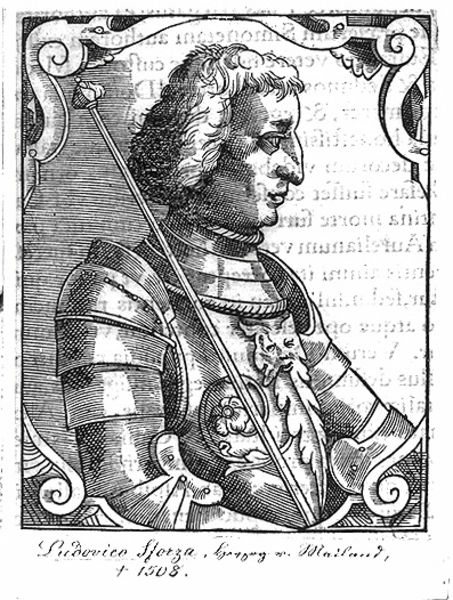
Titel: Bildnis des Ludovico Sofrza, Herzog von Mailand, il More
Künstler: Tobias Stimmer
Institution: (Seriendruck)
Schlagwörter: kopf, mann, weiß, blume, frisur, grau, haar, mund, nase, profil, schwarz, stirn, zeichnung, blüte, ornament, blond, jung, arm, augen, gesicht, mensch, rahmen, tot, bild, bildnis, portrait, porträt, feld, auge, haare, adel, blatt, kinn, locken, stock, schrift, rahmung, italien, stab, grafik, graphik, schattierung, rand, lanze, floral, verzierung, metall, junge, jahreszahl, name, eisen, panzer, buch, rückseite, druck, schwarzweiss, schraffur, radierung, stich, hakennase, text, soldat, waffe, holzdruck, spiegelverkehrt, degen, herrscher, ritter, rüstung, buchseite, wappen, schnörkel, harnisch, fuchs, voluten, gestorben, scharnier, mittelalter, herzog, durchscheinen, ritterrüstung, löwe, volute, florett, speer, schnecken, emblem, kupferstich, schanier, ludwig, zepter, schutz, legende, italienisch, rollwerk, zinken, mailand, sforza, ludovico, 1508, buh, augen locken, ohr#, storza, lugwig, sforzs